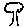
Label: tree